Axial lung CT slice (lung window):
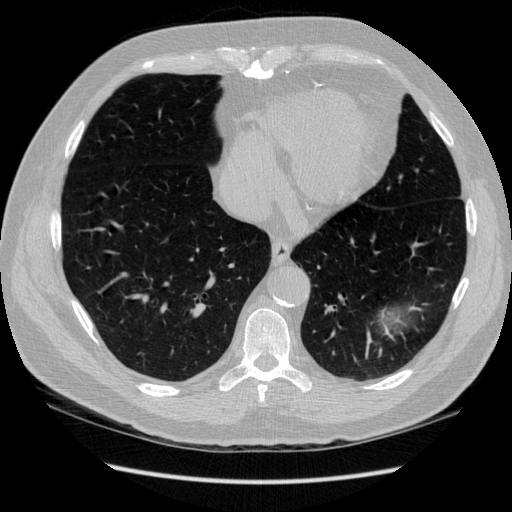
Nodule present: no